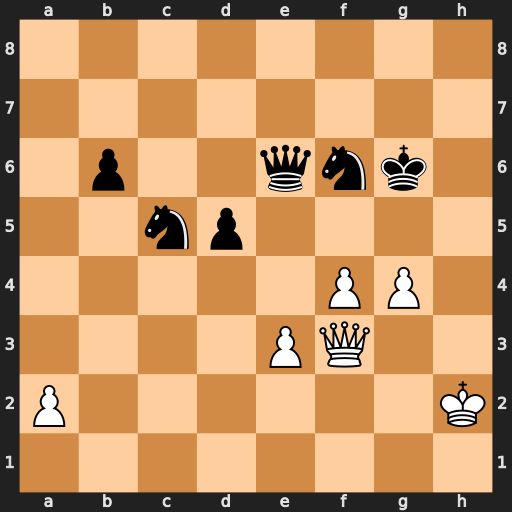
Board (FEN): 8/8/1p2qnk1/2np4/5PP1/4PQ2/P6K/8
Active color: w
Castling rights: -
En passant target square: -
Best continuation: f5+ Kf7 fxe6+